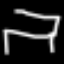
Label: bed